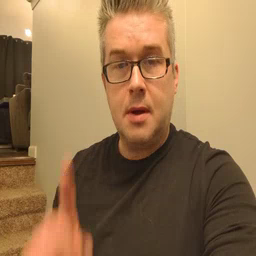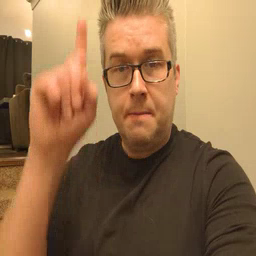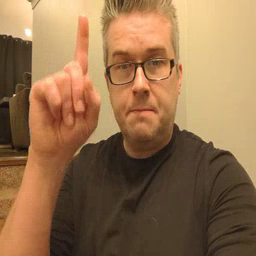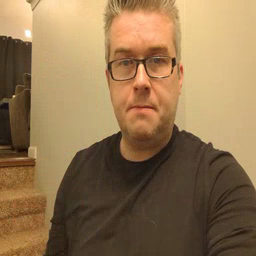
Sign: up